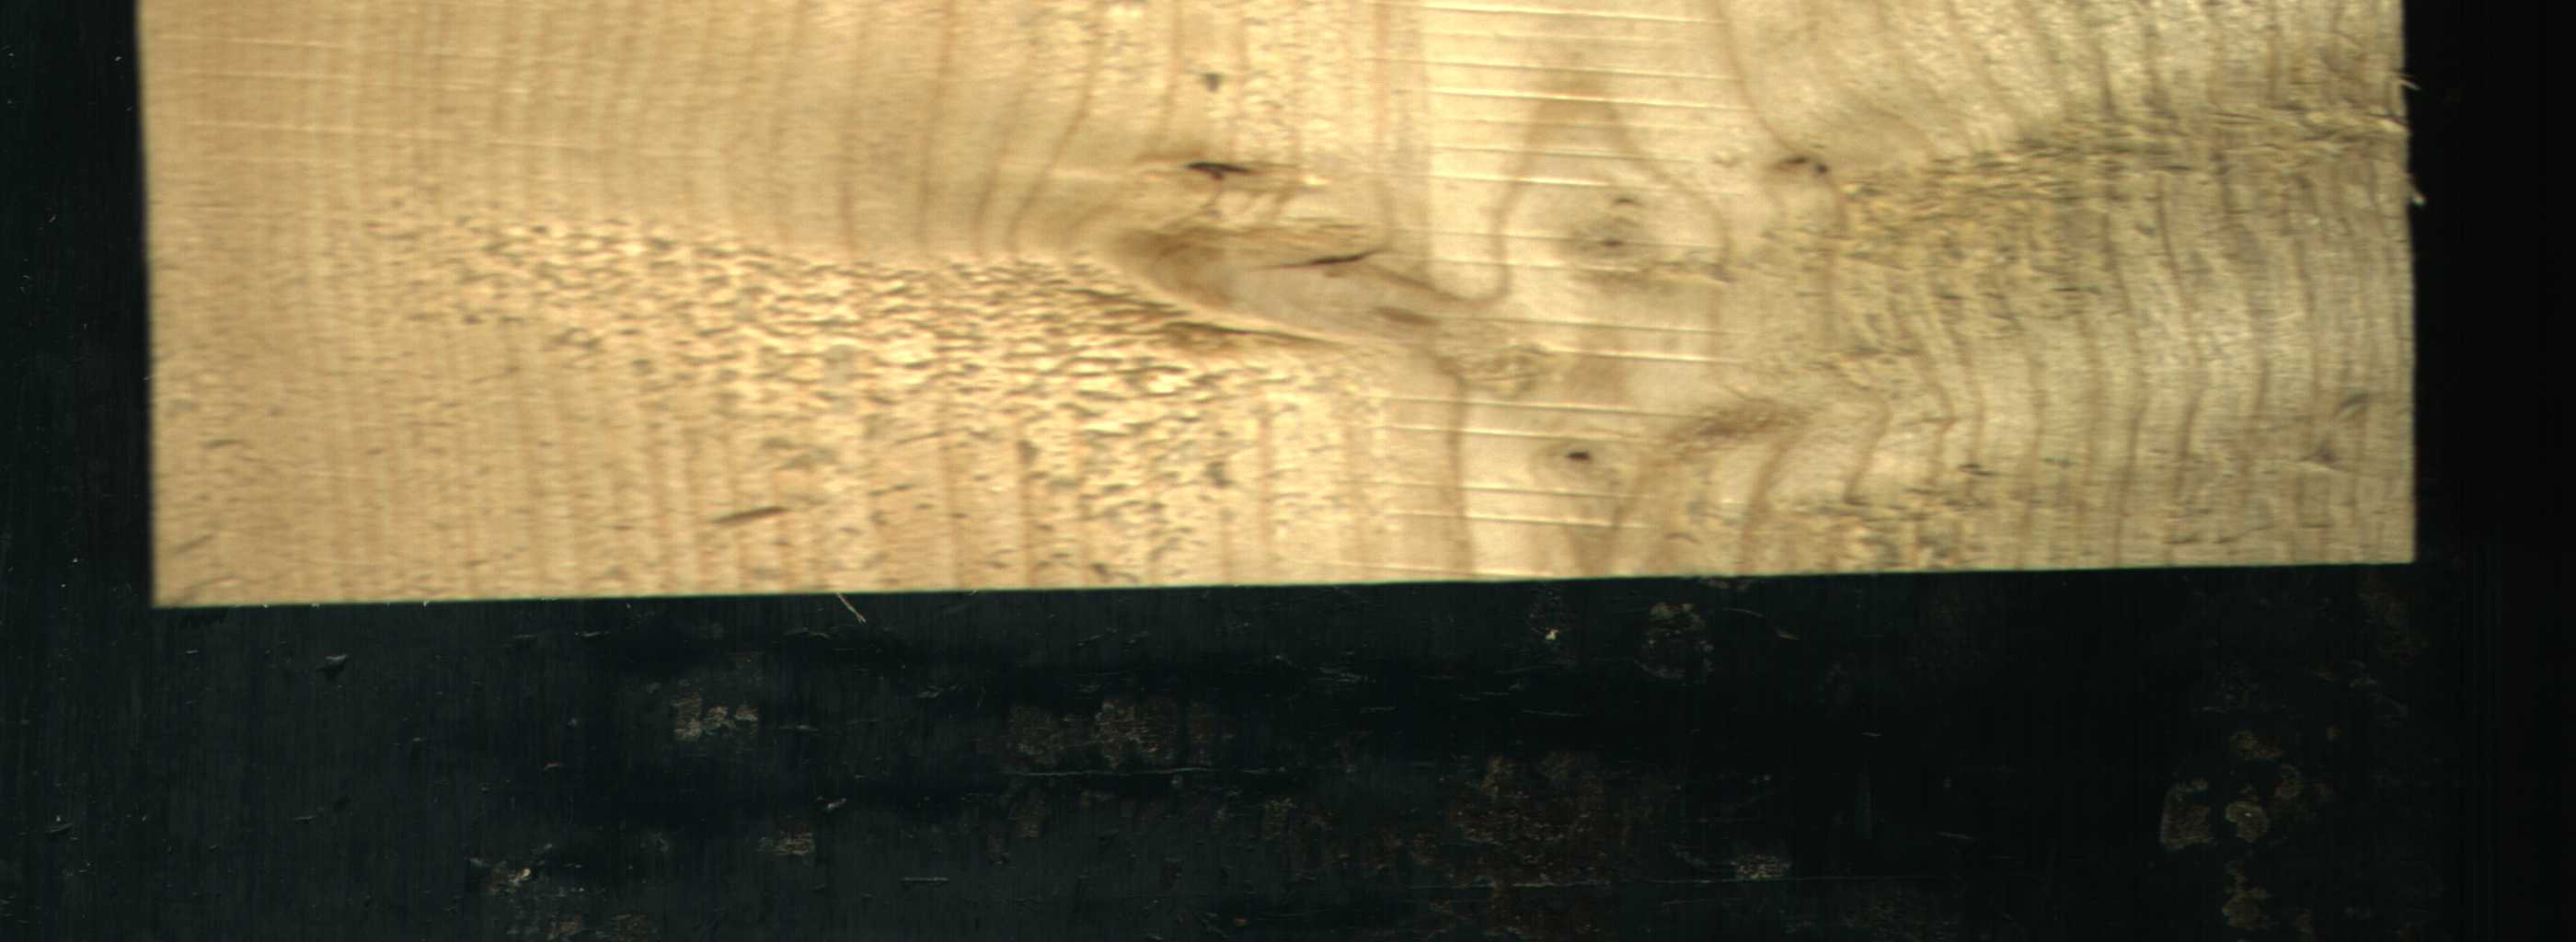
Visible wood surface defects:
Live_Knot
Live_Knot